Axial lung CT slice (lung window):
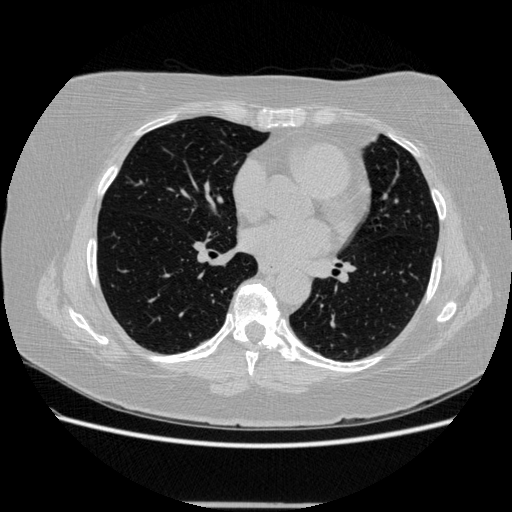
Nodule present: no